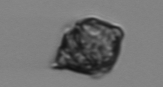
Label: Kryptoperidinium_triquetrum